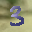
Label: 3